The trace is the raw vibration amplitude of a rotating bearing as a function of time. Determine the bearing's health state. Answer with exactly one of: normal, inner_race, outer_race, ball.
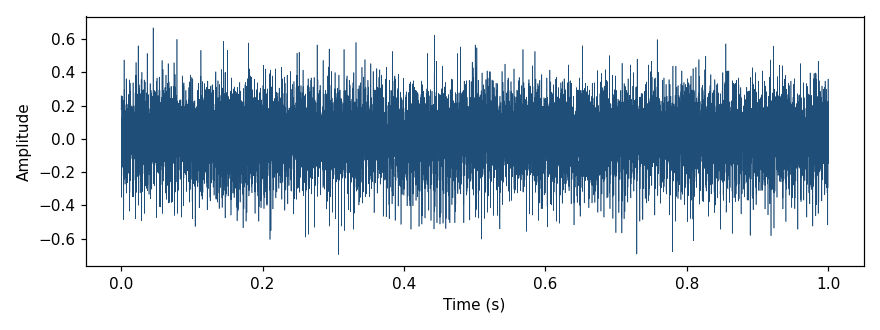
Answer: outer_race